Question: I'm using CKAN as the open data portal. I have followed all the steps in <URL> Deploy the translation steps. But in the homepage language does not appear in the drop-down. The language I'm supposed to get is Sinhala.
How can I make the new language appear in the homepage language drop-down?

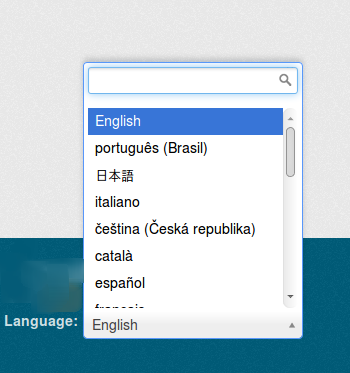
Answer: Unfortunately I think that page in the docs is quite out of date/just not very good. Still, if you have a 'ckan/i18n/*/LC_MESSAGES/ckan.mo' file in your CKAN source directory (where '*' is the language code for your new language), and you have restarted your web server, the language should be available.
If it doesn't show up after restarting your web server, you could try setting <URL> in your config file to your new language and then restarting the web server again, and see if your language works as the default.